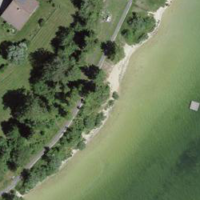
EUNIS habitat code: 14
Species observed at this site:
Petasites hybridus
Euphorbia cyparissias
Fagus sylvatica